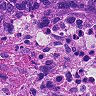
Metastatic tissue present: yes